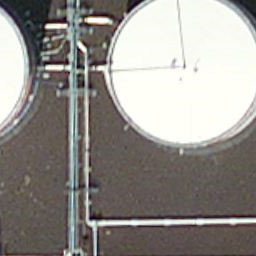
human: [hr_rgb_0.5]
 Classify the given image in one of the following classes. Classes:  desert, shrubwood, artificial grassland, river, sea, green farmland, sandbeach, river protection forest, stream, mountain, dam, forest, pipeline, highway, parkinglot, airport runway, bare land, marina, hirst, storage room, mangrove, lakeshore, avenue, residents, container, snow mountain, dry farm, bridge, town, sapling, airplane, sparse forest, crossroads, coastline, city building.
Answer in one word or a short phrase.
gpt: storage room